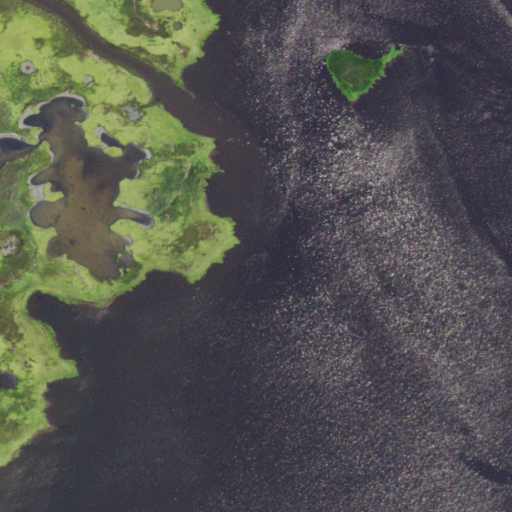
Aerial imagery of cape in New Jersey named Oysterbed Point containing open water and herbaceous wetlands